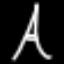
Label: The Eiffel Tower